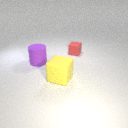
large purple rubber cylinder to the left of large yellow rubber cube